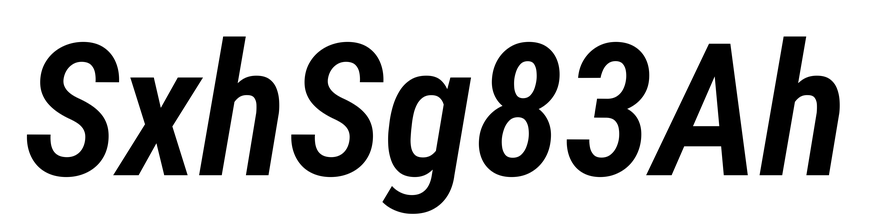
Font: Roboto-Italic_Condensed_SemiBold_Italic